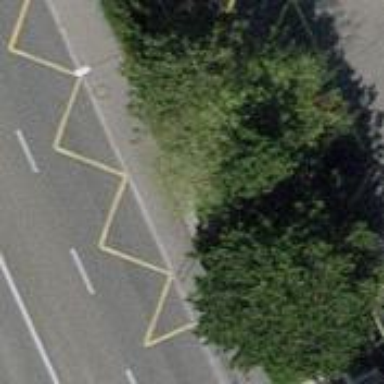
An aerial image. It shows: Bus stop with shelter. It is platform for public transport.